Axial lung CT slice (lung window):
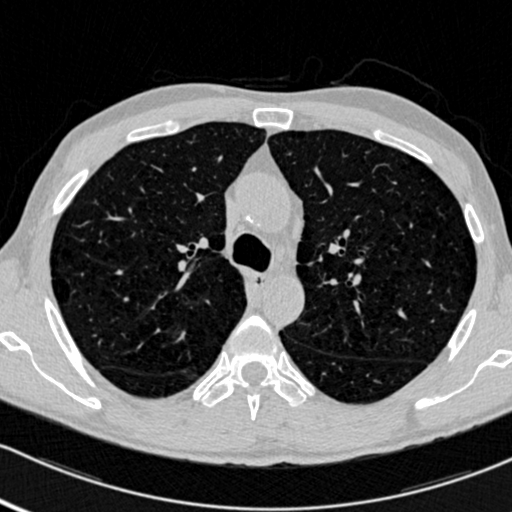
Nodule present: no